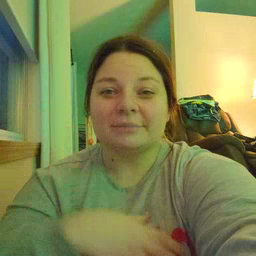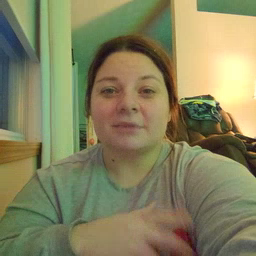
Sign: tiger